Question: Hi I am trying to integrate spring security in my project after integrating when I am trying to login I am seeing this below error

Here is my web.xml and spring-security.xml files
web.xml
'''
<?xml version="1.0" encoding="UTF-8"?>
<web-app version="2.5" xmlns="http://java.sun.com/xml/ns/javaee"
xmlns:xsi="http://www.w3.org/2001/XMLSchema-instance"
xsi:schemaLocation="http://java.sun.com/xml/ns/javaee
http://java.sun.com/xml/ns/javaee/web-app_2_5.xsd">
<!-- The definition of the Root Spring Container shared by all Servlets and Filters -->
Enable this after correcting spring security
<context-param>
<param-name>contextConfigLocation</param-name>
<param-value>
/WEB-INF/applicationContext.xml,
/WEB-INF/spring-security.xml
</param-value>
</context-param>
<context-param>
<param-name>log4jConfigLocation</param-name>
<param-value>/WEB-INF/log4j.xml</param-value>
</context-param>
<!-- Logging listener -->
<listener>
<listener-class>org.springframework.web.util.Log4jConfigListener</listener-class>
</listener>
<!-- Creates the Spring Container shared by all Servlets and Filters -->
<listener>
<listener-class>org.springframework.web.context.ContextLoaderListener</listener-class>
</listener>
<!-- Spring Security disabled enable after correcting spring security-->
<filter>
<filter-name>springSecurityFilterChain</filter-name>
<filter-class>
org.springframework.web.filter.DelegatingFilterProxy
</filter-class>
</filter>
<filter-mapping>
<filter-name>springSecurityFilterChain</filter-name>
<url-pattern>/*</url-pattern>
</filter-mapping>
<filter>
<filter-name>openSessionInViewFilter</filter-name>
<filter-class>org.springframework.orm.hibernate3.support.OpenSessionInViewFilter</filter-class>
<init-param>
<param-name>sessionFactoryBeanName</param-name>
<param-value>sessionFactory</param-value>
</init-param>
</filter>
<filter-mapping>
<filter-name>openSessionInViewFilter</filter-name>
<url-pattern>/*</url-pattern>
</filter-mapping>
<filter>
<filter-name>sitemesh</filter-name>
<filter-class>
com.opensymphony.module.sitemesh.filter.PageFilter
</filter-class>
</filter>
<filter-mapping>
<filter-name>sitemesh</filter-name>
<url-pattern>/*</url-pattern>
</filter-mapping>
<servlet>
<servlet-name>Image</servlet-name>
<servlet-class>com.property.servlet.ImageServlet</servlet-class>
</servlet>
<servlet-mapping>
<servlet-name>Image</servlet-name>
<url-pattern>/images/*</url-pattern>
</servlet-mapping>
</web-app>
'''
spring-security.xml
'''
<beans:beans xmlns="http://www.springframework.org/schema/security"
xmlns:beans="http://www.springframework.org/schema/beans"
xmlns:xsi="http://www.w3.org/2001/XMLSchema-instance"
xmlns:util="http://www.springframework.org/schema/util"
xsi:schemaLocation="
http://www.springframework.org/schema/beans
http://www.springframework.org/schema/beans/spring-beans-3.0.xsd
http://www.springframework.org/schema/security
http://www.springframework.org/schema/security/spring-security-3.0.3.xsd
http://www.springframework.org/schema/util http://www.springframework.org/schema/util/spring-util-2.0.xsd">
<!-- Mappings that do not require security (authentication/principal object is not available for these urls)-->
<!-- Pattern should start with /web . Patterns like /login,/home are not effected -->
<http use-expressions="true" auto-config="false" entry-point-ref="authenticationEntryPoint" access-denied-page="/accessDenied.jsp">
<intercept-url pattern="/**" access="isAuthenticated()"/>
<intercept-url pattern="/login" access="IS_AUTHENTICATED_ANONYMOUSLY"/>
<custom-filter position="FORM_LOGIN_FILTER" ref="authenticationProcessingFilter" />
<logout logout-url="/logout" logout-success-url="/login" />
</http>
<!-- loginFormUrl pattern is /login -->
<beans:bean id="authenticationEntryPoint" class="org.springframework.security.web.authentication.LoginUrlAuthenticationEntryPoint">
<beans:property name="loginFormUrl" value="/login"/>
<beans:property name="forceHttps" value="true"/>
</beans:bean>
<beans:bean id="authenticationProcessingFilter" class="com.property.controller.auth.PropertyAuthenticationProviderManager">
<beans:property name="authenticationManager">
<beans:ref bean="authenticationManager" />
</beans:property>
<beans:property name="filterProcessesUrl">
<beans:value>/j_spring_security_check</beans:value>
</beans:property>
<beans:property name="rememberMeServices" ref="rememberMeServices"/>
<beans:property name="authenticationSuccessHandler">
<beans:ref bean="simpleUrlAuthenticationSuccessHandler" />
</beans:property>
<beans:property name="authenticationFailureHandler">
<beans:ref bean="simpleUrlAuthenticationFailureHandler" />
</beans:property>
</beans:bean>
<beans:bean id="rememberMeFilter" class="org.springframework.security.web.authentication.rememberme.RememberMeAuthenticationFilter">
<beans:property name="rememberMeServices" ref="rememberMeServices"/>
<beans:property name="authenticationManager" ref="authenticationManager" />
</beans:bean>
<beans:bean id="rememberMeServices" class="org.springframework.security.web.authentication.rememberme.TokenBasedRememberMeServices">
<beans:property name="userDetailsService">
<beans:bean class="com.property.controller.auth.UserAuthenticationService" />
</beans:property>
<beans:property name="key" value="springRocks"/>
</beans:bean>
<beans:bean id="simpleUrlAuthenticationSuccessHandler" class="com.property.controller.auth.PropertyUrlAuthenticationSuccessHandler">
<beans:property name="defaultPortalTargetUrl">
<beans:value>/home</beans:value>
</beans:property>
</beans:bean>
<beans:bean id="simpleUrlAuthenticationFailureHandler" class="com.property.controller.auth.PropertyUrlAuthenticationFailureHandler">
<beans:property name="defaultPortalFailureUrl">
<beans:value>/login?error=1</beans:value>
</beans:property>
</beans:bean>
<beans:bean id="logoutSuccessHandler" class="org.springframework.security.web.authentication.logout.SimpleUrlLogoutSuccessHandler">
<beans:property name="targetUrlParameter">
<util:constant static-field="org.springframework.security.web.authentication.AbstractAuthenticationTargetUrlRequestHandler.DEFAULT_TARGET_PARAMETER"/>
</beans:property>
</beans:bean>
<authentication-manager alias="authenticationManager">
<authentication-provider ref='daoAuthenticationProvider'/>
</authentication-manager>
<beans:bean id="daoAuthenticationProvider" class="org.springframework.security.authentication.dao.DaoAuthenticationProvider">
<beans:property name="userDetailsService">
<beans:bean class="com.property.controller.auth.UserAuthenticationService" />
</beans:property>
<beans:property name="saltSource">
<beans:ref bean="saltSource" />
</beans:property>
<beans:property name="passwordEncoder">
<beans:ref bean="passwordEncoder" />
</beans:property>
</beans:bean>
<beans:bean id="passwordEncoder" class="com.property.controller.auth.PasswordEncoder">
<beans:property name="encodeHashAsBase64">
<beans:value>false</beans:value>
</beans:property>
</beans:bean>
<!-- aop:advisors(preauth and postauth...) configuration -->
<beans:bean id="httpRequestAccessDecisionManager" class="org.springframework.security.access.vote.AffirmativeBased">
<beans:property name="allowIfAllAbstainDecisions">
<beans:value>false</beans:value>
</beans:property>
<beans:property name="decisionVoters">
<beans:list>
<beans:bean class="org.springframework.security.access.vote.RoleVoter">
<beans:property name="rolePrefix" value=""/>
</beans:bean>
<beans:bean class="org.springframework.security.access.vote.AuthenticatedVoter" />
</beans:list>
</beans:property>
</beans:bean>
<beans:bean id="propertySecurity" class="org.springframework.security.access.intercept.aopalliance.MethodSecurityInterceptor">
<beans:property name="authenticationManager" ref="authenticationManager" />
<beans:property name="accessDecisionManager" ref="httpRequestAccessDecisionManager" />
<beans:property name="securityMetadataSource" ref="securityMetadataSource"/>
</beans:bean>
<beans:bean id="saltSource" class="com.property.controller.auth.SaltSource">
</beans:bean>
<beans:bean id="securityMetadataSource" class="org.springframework.security.access.annotation.SecuredAnnotationSecurityMetadataSource"/>
<beans:bean class="org.springframework.security.web.access.expression.DefaultWebSecurityExpressionHandler"/>
</beans:beans>
'''
Here I am having two issues:
1. when I type localhost in my browser its redirecting to localhost/login (where should i change to redirect to /home)
2. when its redirected to login page I am getting the above error
can any once help me in resolving this issue
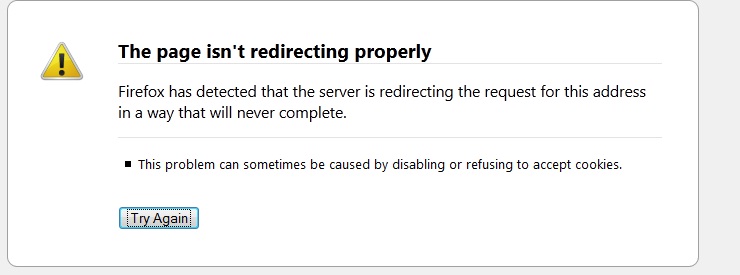
Answer: What is your app URL if its app/login
change your
'<intercept-url pattern="/login/**" access="permitAll" />'
This worked for me
Cheers!